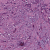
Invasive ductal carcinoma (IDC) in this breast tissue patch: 1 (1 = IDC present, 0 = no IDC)